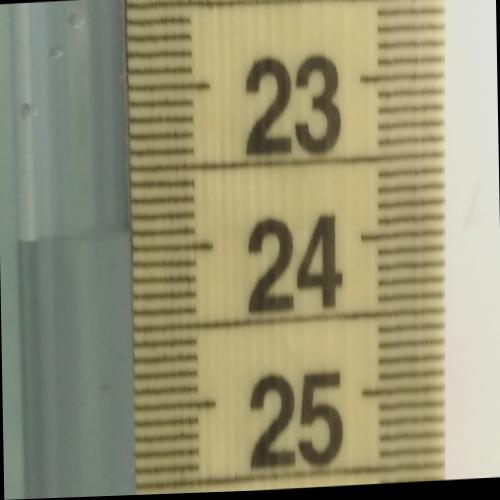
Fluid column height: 23.9 cm